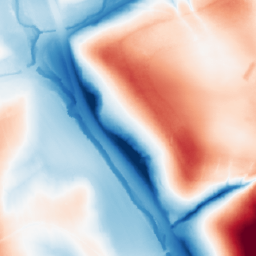
Category: classical
Decomposition family: gaussian_anisotropic
Decomposition parameters: sigma_x: 50
sigma_y: 20
Upsampling method: area
Upsampling parameters: scale: 2
Upsampling scale: 2